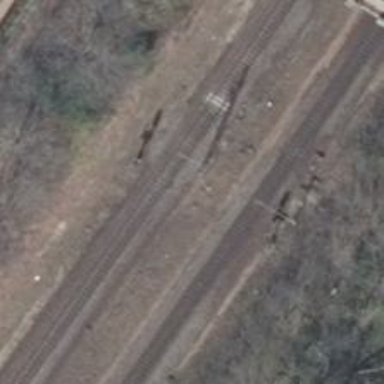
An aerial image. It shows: Railway signal.